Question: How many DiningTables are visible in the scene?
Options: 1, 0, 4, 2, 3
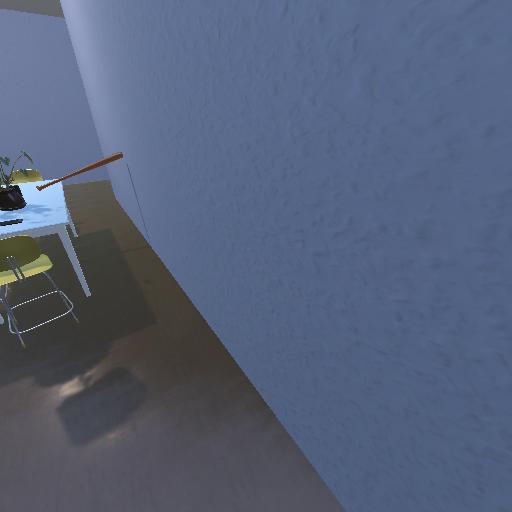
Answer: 1